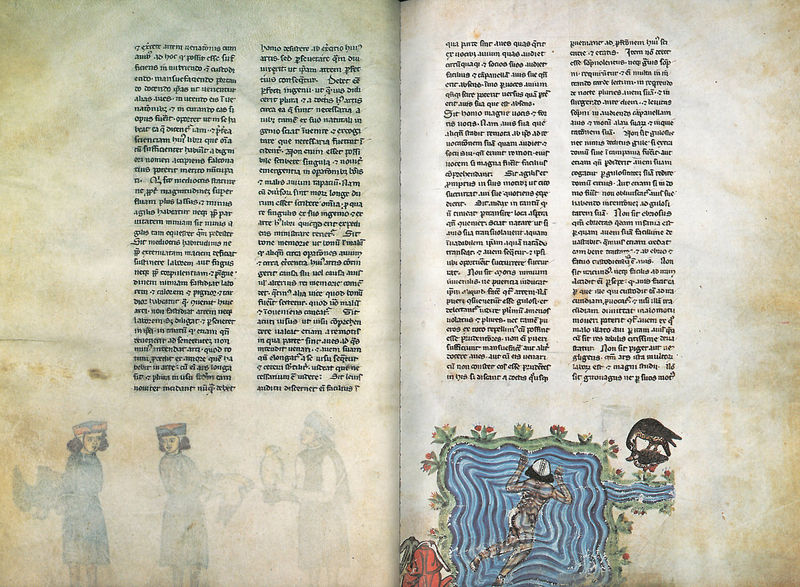
Titel: Falkenbuch Friedrichs des II.; De arte venandi cum avibus
Institution: Rom, Biblioteca Vaticana
Schlagwörter: blau, mann, nackt, vogel, wasser, baden, menschen, see, ufer, blumen, kleider, tier, bibel, kleidung, bach, pflanze, schrift, welle, wellen, papier, ente, grafik, graphik, buch, schwimmen, illustration, text, helm, buchseite, reihen, mittelalter, zeilen, miniatur, handschrift, palimpsest, manuskript, minuskel, falken, illuminiert, s, palimspest